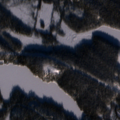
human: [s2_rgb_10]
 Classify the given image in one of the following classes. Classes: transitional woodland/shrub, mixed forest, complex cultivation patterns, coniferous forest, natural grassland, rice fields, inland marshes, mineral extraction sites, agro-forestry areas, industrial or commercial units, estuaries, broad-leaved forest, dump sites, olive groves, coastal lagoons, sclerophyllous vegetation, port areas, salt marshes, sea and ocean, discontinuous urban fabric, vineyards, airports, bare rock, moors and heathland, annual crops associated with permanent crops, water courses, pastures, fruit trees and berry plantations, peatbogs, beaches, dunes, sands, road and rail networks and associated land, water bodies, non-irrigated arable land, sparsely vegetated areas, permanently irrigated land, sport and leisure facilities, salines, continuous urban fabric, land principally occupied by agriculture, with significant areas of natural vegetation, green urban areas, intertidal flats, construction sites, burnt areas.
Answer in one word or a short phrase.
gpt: coniferous forest, water bodies